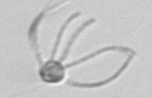
Label: Ophiaster